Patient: sex M, age 58
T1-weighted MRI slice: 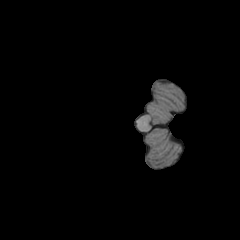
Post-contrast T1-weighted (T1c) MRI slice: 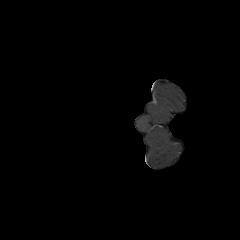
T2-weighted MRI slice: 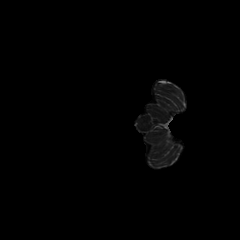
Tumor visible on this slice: no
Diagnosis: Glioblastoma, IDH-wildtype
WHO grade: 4